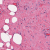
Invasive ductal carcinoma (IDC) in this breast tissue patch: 0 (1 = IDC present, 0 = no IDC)